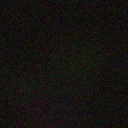
Screen state: off